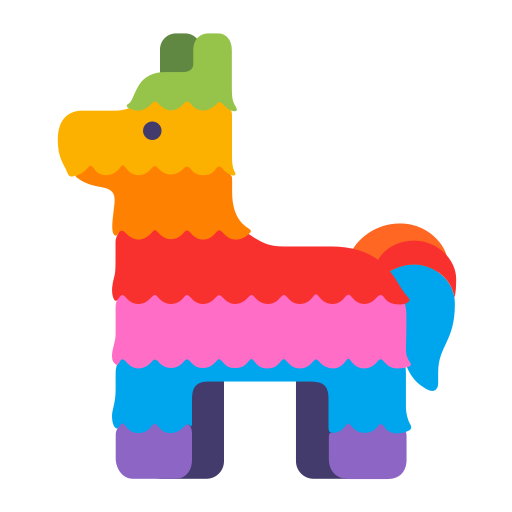
piñata flat